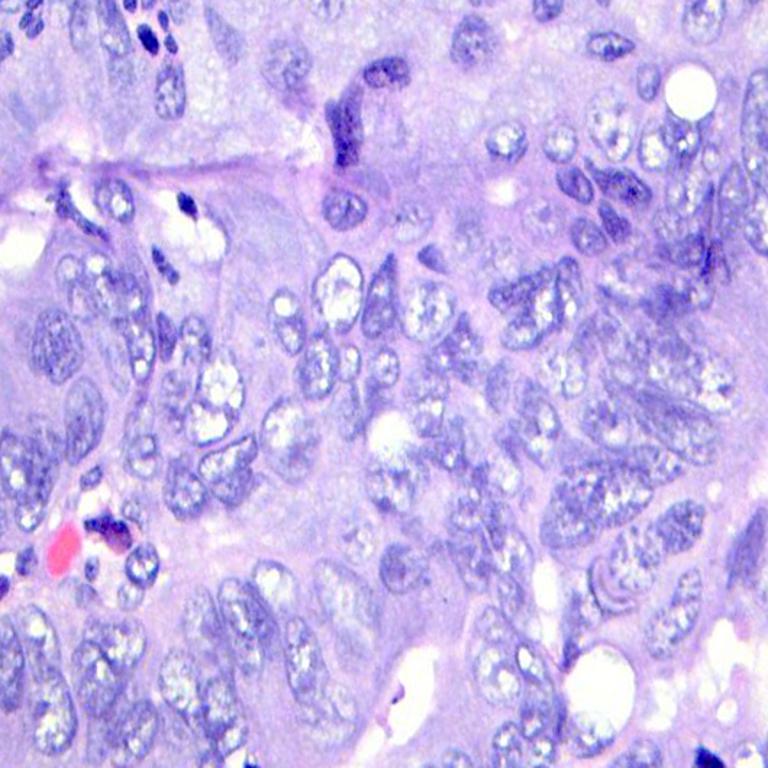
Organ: colon
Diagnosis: adenocarcinomas